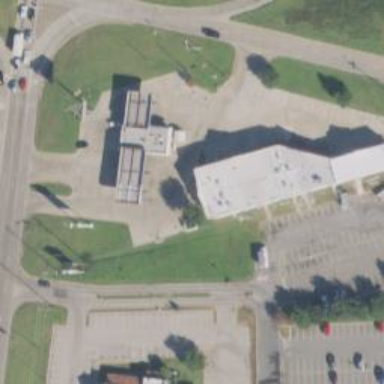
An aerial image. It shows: Post office.